Question: Hello got the error in following code..
The method RefeshDataGridView() is static.I run it in a separate thread to refresh the grid and get the latest data from DB table.
I made dataGridView1 static because the method RefeshDataGridView() uses it. Can anyone describe why this error is occurred and how to solve it??
If I make dataGridView1 non static then the error is gone.. But then I couldn't use it in the static method..
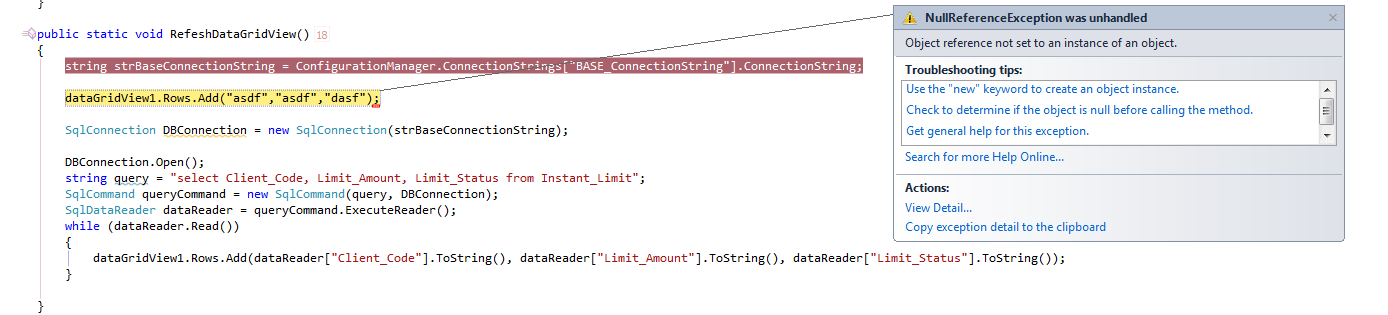
Answer: I suppose dataGridView1 is 'null'. You have to instanciate it or pass an instance of it as a parameter to RefreshDataGridView().